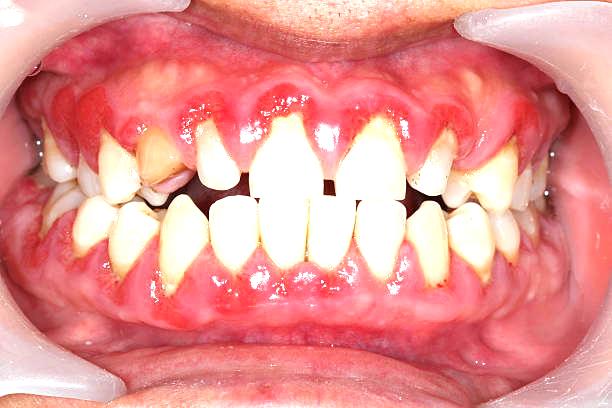
Condition: Gingivitis